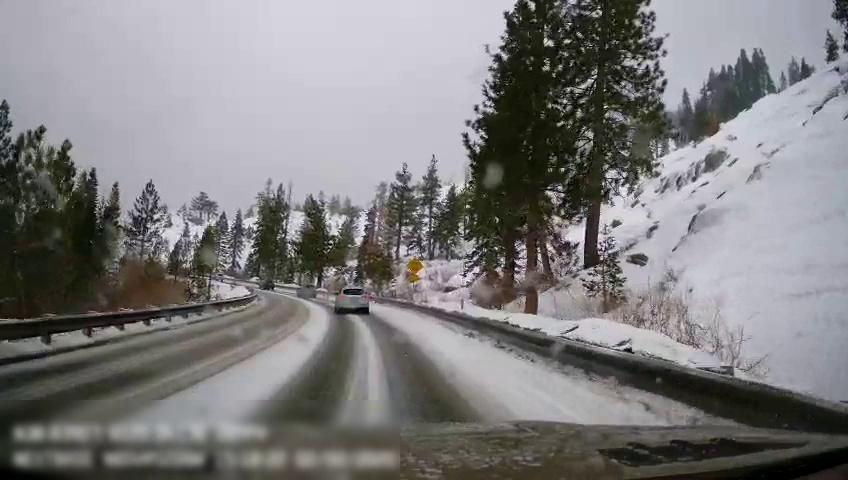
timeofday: Day
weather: Snowy
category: Drivable Space
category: Vehicles | Car
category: Vehicles | Car
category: Vehicles | Car
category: Traffic | Signs
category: Traffic | Signs